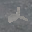
Label: 2